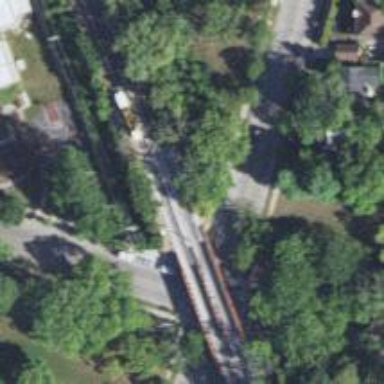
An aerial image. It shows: Rail viaduct bridge with electrified rails.